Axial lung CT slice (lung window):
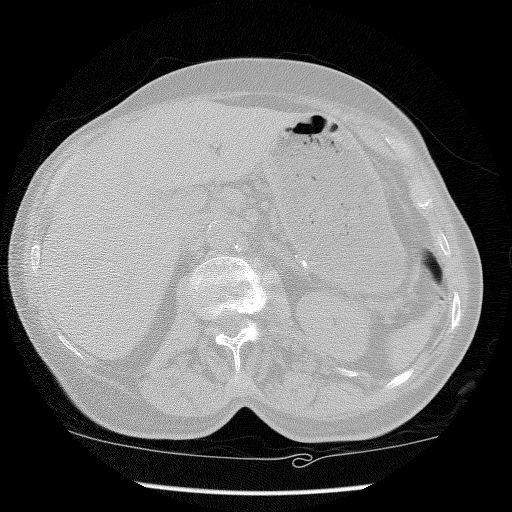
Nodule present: no